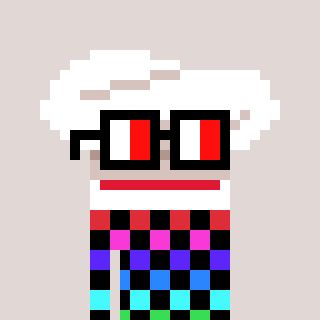
a pixel art character with square glasses with black frames and red eyes, a chef hat-shaped head and a cold-colored body on a warm background